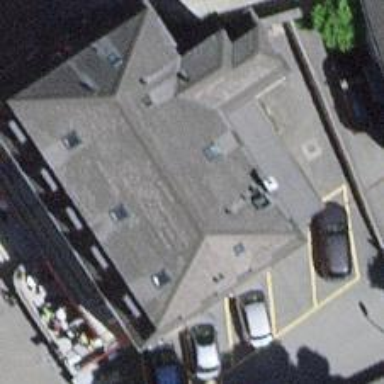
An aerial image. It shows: Pub.